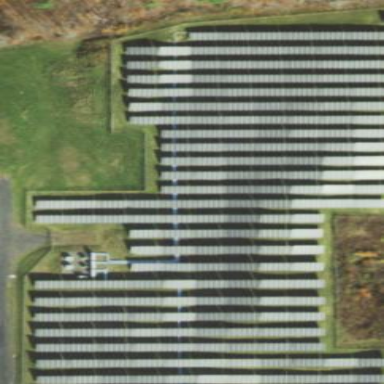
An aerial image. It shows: Solar power plant using photovoltaic technology.